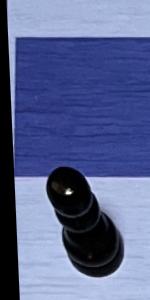
Label: Pawn_Black